Question: I am a complete beginner to Qt. In a test scenario I need to call a user32 function for some reasons. My small application compiles, but does not link due to the missing user32.lib
Fixing this seemed to be straight forward, add library as shown below. But I cannot proceed to the next step as shown in the screenshot. I have tried almost every , but the library path always appears in red and I cannot continue. I have even copied the lib on a drive root level in order to avoid any spaces in the path. Any hints?
Remarks:
1. This question ( Linking to user32.lib in QTCreator ) is a follow up situation after the library had been added this way. This is no duplicate.
2. Environment QtCreator 2.4.1 Win7
3. Workaround via LIBS += found below, but why is the dialog permitting me to continue?

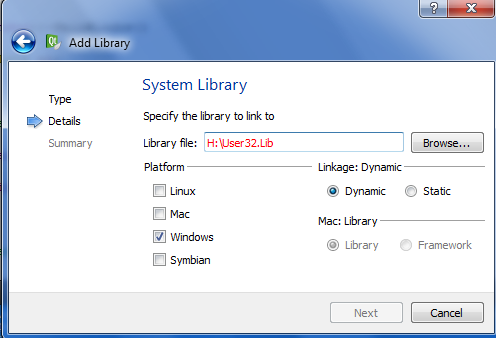
Answer: As of question <URL>:
'''
win32 {
LIBS += "P:\Microsoft SDKs\Windows\v7.1\Lib\User32.Lib"
}
'''
However, I am still interested ?
: Seems to be fixed, see mlvljr's comment below